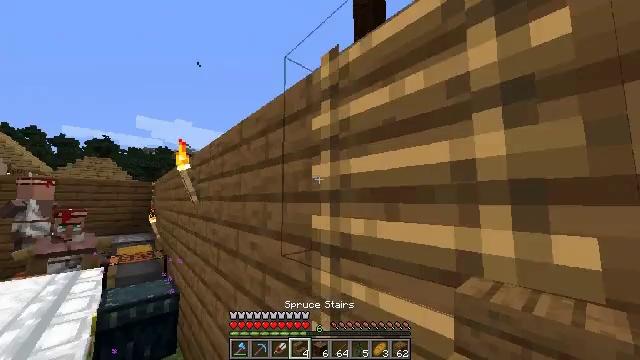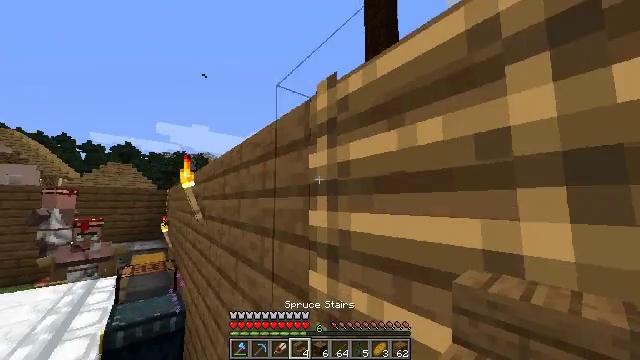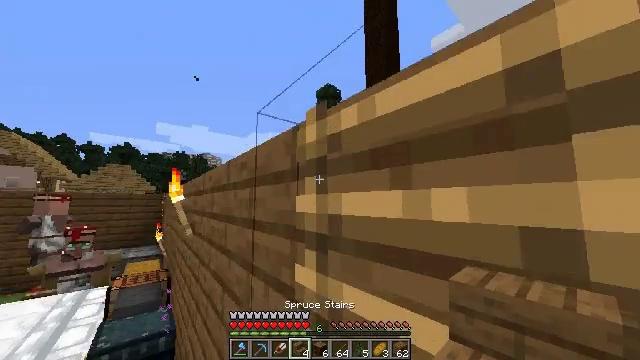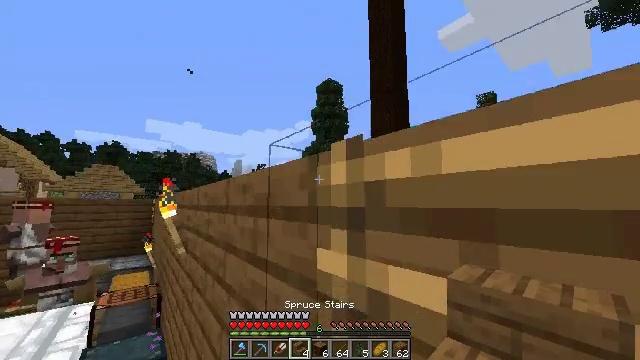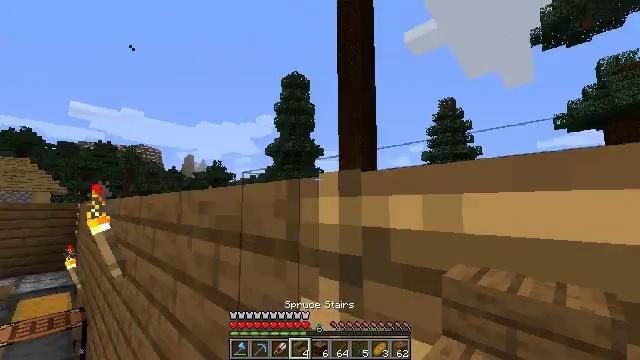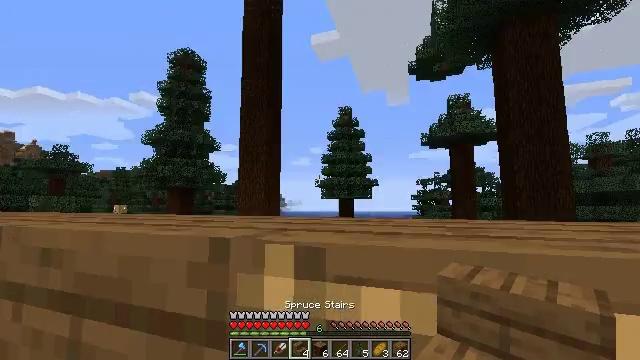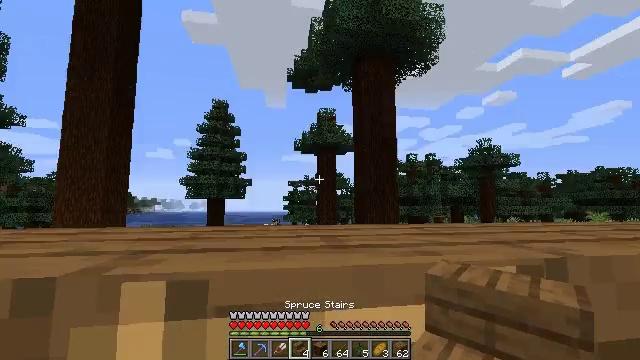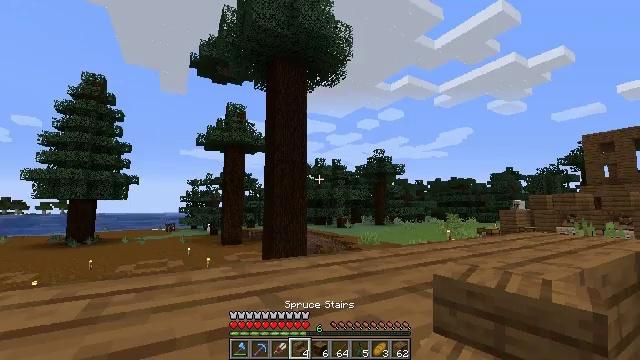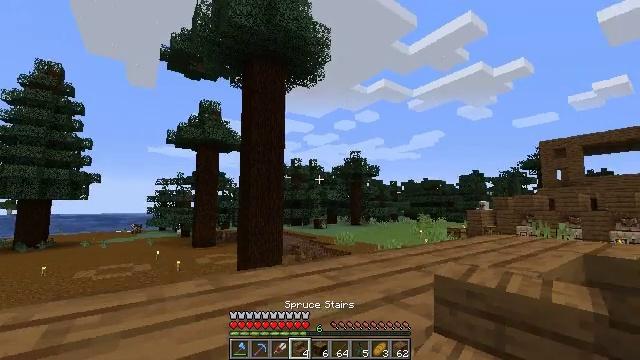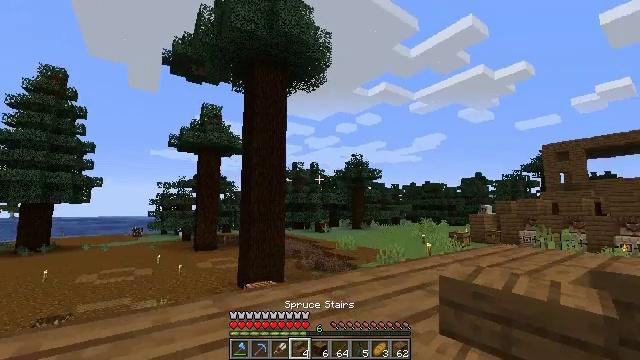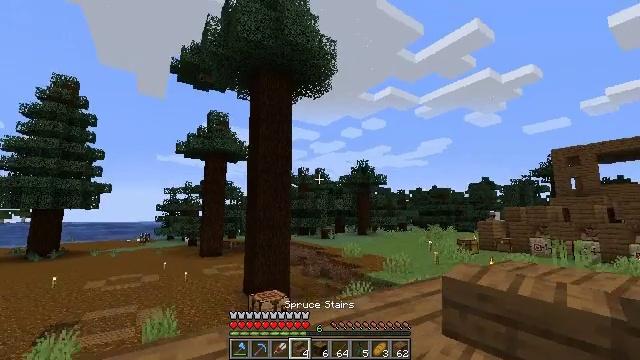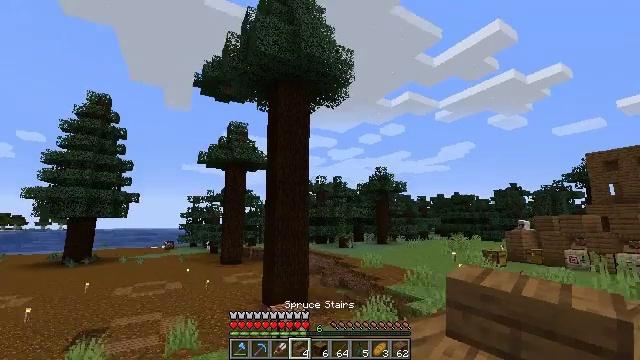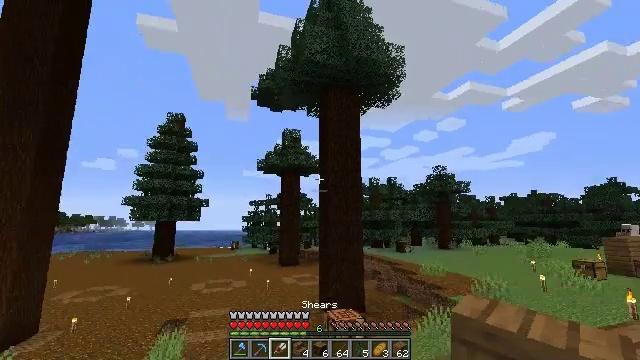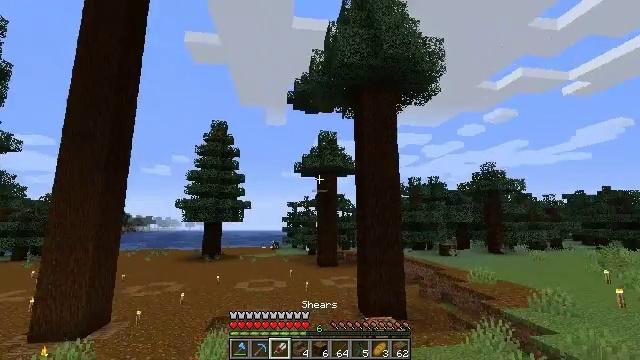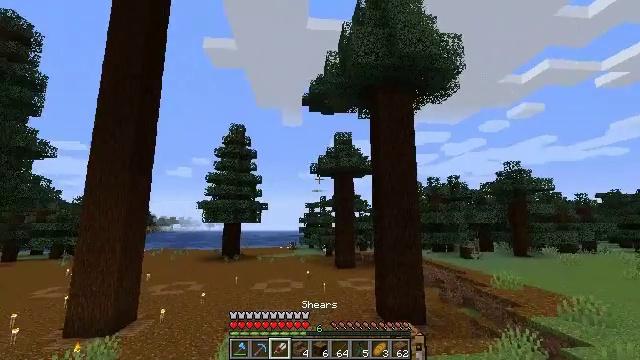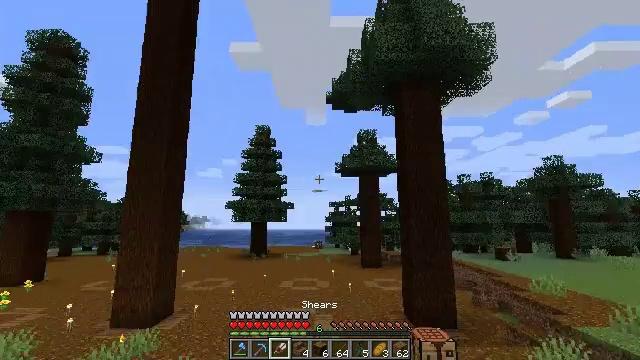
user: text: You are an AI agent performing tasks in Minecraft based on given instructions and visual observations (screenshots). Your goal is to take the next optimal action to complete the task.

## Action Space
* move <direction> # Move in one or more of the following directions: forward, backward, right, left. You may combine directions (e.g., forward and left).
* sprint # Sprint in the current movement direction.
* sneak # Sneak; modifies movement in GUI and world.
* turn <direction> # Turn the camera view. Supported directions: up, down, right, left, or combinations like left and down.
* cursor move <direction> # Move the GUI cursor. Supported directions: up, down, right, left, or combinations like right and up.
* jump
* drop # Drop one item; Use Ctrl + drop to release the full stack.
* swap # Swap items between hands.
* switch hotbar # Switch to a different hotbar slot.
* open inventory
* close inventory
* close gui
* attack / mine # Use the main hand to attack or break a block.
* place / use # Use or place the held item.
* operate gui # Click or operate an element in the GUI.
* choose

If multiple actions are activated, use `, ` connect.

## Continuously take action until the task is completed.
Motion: motion action
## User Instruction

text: Gather oak leaves by attacking.
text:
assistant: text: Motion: move forward, sprint, turn left, jump
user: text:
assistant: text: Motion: move forward, sprint, jump
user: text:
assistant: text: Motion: move forward, sprint, jump
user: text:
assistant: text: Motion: move forward, sprint, turn right, jump
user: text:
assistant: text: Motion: move forward, sprint, turn right, jump
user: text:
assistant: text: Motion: move forward, sprint, turn right, jump
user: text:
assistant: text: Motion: move forward and move right, sprint, turn right, jump
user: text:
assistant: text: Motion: move forward and move right, sprint, turn right, jump
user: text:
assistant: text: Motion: move forward and move right, sprint, jump
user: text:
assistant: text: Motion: move forward and move right, sprint, turn left and up, jump
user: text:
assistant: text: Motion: move forward and move right, sprint, turn left and up, jump
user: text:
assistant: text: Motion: move forward and move right, sprint, turn left, jump
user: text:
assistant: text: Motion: move forward and move right, sprint, turn left
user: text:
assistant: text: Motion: move forward, sprint, turn left
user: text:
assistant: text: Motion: move forward, sprint, turn left
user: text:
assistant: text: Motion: move forward, sprint, turn left
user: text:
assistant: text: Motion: move forward, sprint, turn left
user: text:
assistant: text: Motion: move forward, sprint, turn down
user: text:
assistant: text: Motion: move forward, sprint, turn down
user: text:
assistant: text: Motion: move forward, sprint
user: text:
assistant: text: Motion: move forward, sprint
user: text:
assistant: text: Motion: move forward, sprint, turn down
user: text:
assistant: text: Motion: move forward, sprint, turn down
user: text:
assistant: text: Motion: move forward, sprint, turn left and down
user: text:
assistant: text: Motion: move forward, sprint, turn left and down, jump
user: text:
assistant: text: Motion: move forward, sprint, turn left, jump
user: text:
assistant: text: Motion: move forward, sprint, turn left, jump
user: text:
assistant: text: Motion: move forward, sprint, turn left, jump
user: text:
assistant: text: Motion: move forward, sprint, turn left, jump
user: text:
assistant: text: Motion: move forward, sprint, turn left and down, jump